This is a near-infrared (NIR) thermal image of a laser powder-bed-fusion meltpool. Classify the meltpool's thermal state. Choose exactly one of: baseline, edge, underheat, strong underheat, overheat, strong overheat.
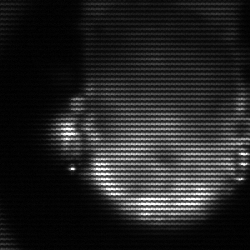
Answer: baseline